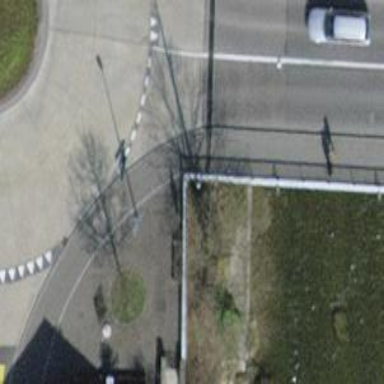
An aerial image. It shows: Utility pole as the man-made structure.